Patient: sex M, age 43
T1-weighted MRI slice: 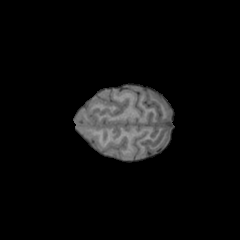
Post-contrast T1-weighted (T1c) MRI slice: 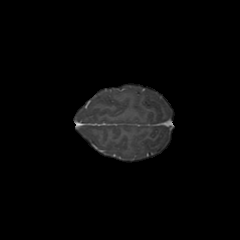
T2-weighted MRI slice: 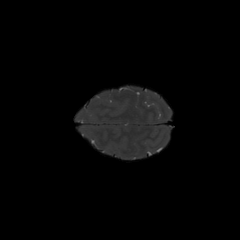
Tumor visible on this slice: no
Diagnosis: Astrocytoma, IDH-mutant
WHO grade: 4